Question: I have my website's logo and I want to put it to images bottom when I upload it. First step is fill the white background (height is 70px) then put logo to left bottom. How can i do that ?
For Example ;

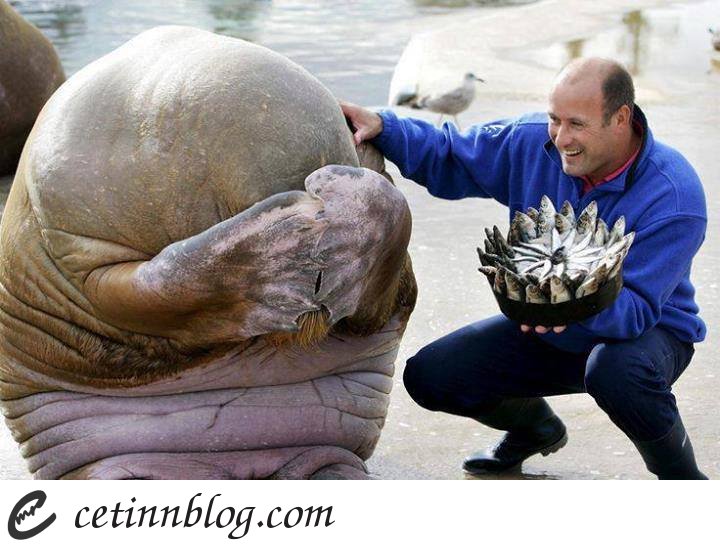
Answer: I solved. This is the solution
'''
<?php
function merge($filename_x, $filename_y, $filename_result) {
list($width_x, $height_x) = getimagesize($filename_x);
list($width_y, $height_y) = getimagesize($filename_y);
$image = imagecreatetruecolor($width_x, $height_y + $height_x);
$image_x = imagecreatefromjpeg($filename_x);
$image_y = imagecreatefrompng($filename_y);
$white = imagecolorallocate($image, 255, 255, 255);
imagefill($image, 0, 0, $white);
imagecopy($image, $image_x, 0, 0, 0, 0, $width_x, $height_x);
imagecopy($image, $image_y, 0, $height_x, 0, 0, $width_y, $height_y);
imagejpeg($image, $filename_result);
imagedestroy($image);
imagedestroy($image_x);
imagedestroy($image_y);
}
merge('image.jpg', 'simge.png', 'merged.jpg');
'''